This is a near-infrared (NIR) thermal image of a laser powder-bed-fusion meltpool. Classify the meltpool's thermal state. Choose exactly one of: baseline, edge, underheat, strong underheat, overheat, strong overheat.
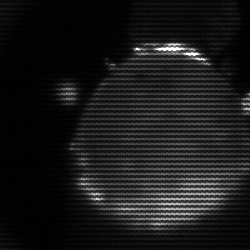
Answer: edge